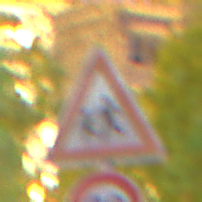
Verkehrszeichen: KinderRechts
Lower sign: Geschwindigkeit20
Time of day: Night
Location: Outdoor (Urban)
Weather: PartlyCloudy
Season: NotSpecified
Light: Natural